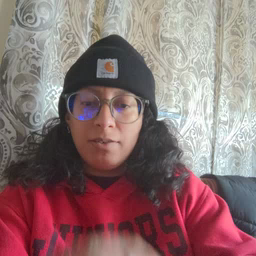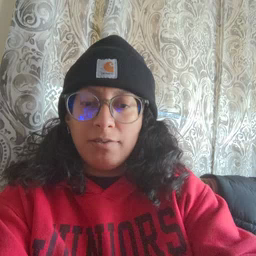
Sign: pretty